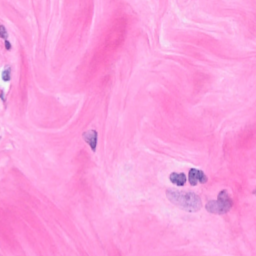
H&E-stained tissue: Breast